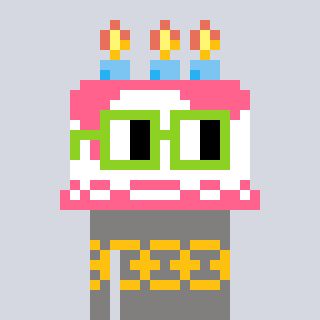
a pixel art character with square light green glasses, a cake-shaped head and a bluegrey-colored body on a cool background